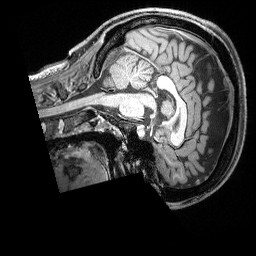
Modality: T1w
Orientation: sagittal
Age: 26
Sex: male
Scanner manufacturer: siemens
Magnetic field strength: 3 T
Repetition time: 2.3 s
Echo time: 0.00324 s